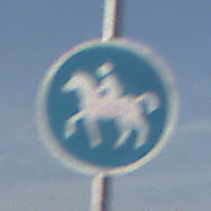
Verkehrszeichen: Reitweg
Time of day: SunriseSunset
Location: Outdoor (Suburban)
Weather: PartlyCloudy
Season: NotSpecified
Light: Natural